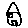
Label: house